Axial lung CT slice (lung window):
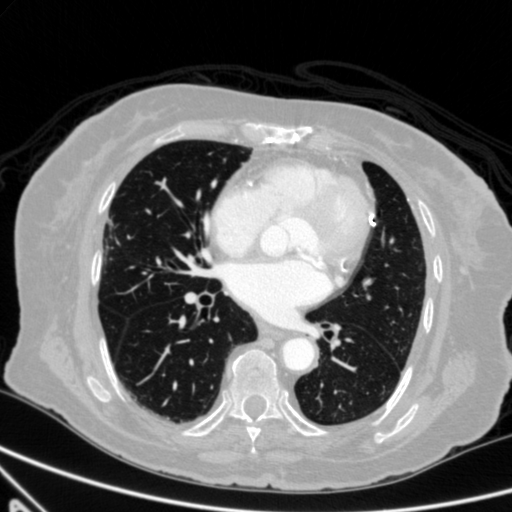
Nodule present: no